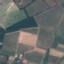
Land use / land cover: PermanentCrop